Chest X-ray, AP view. Patient: 62 years old, sex F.
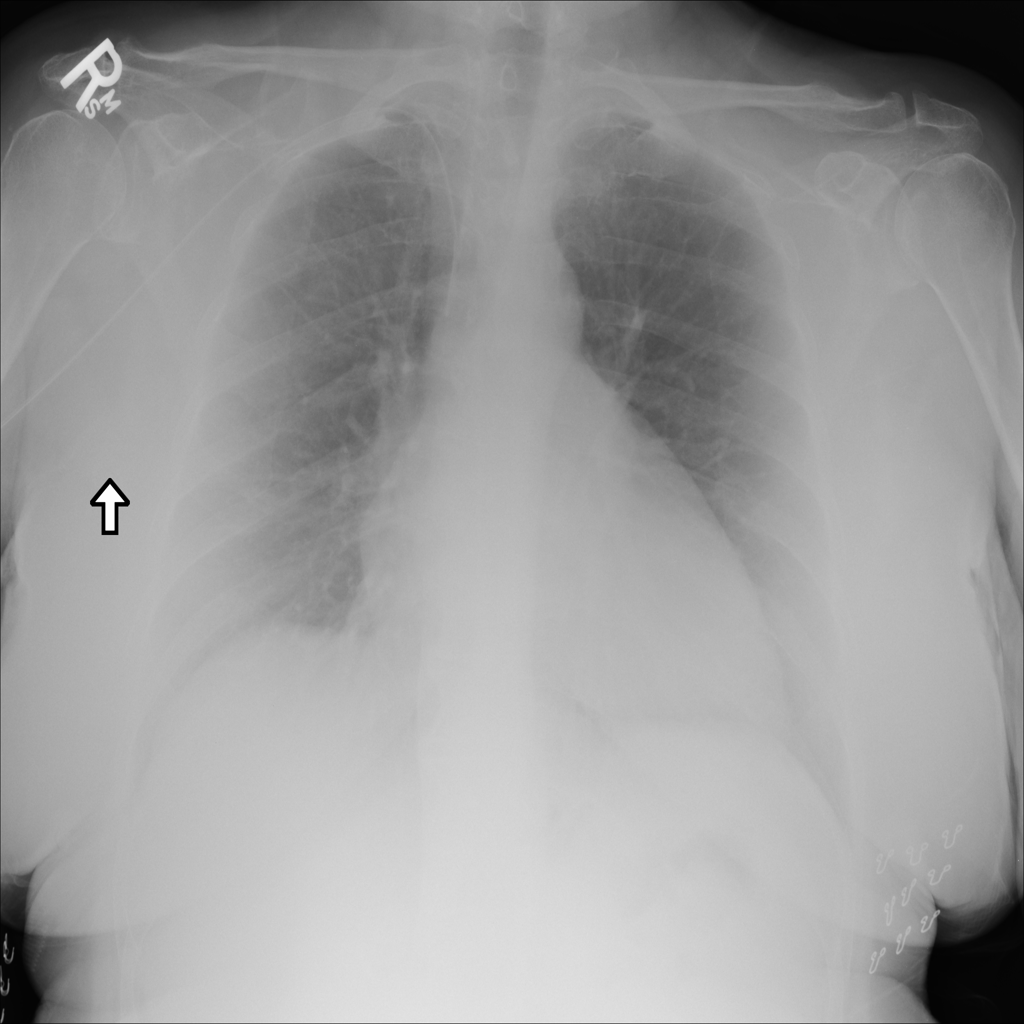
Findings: No Finding